Interaction volume radius: 5 \u00c5
Interaction volume height: 30 \u00c5
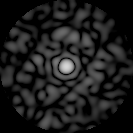
Disorder parameter: 0.7713